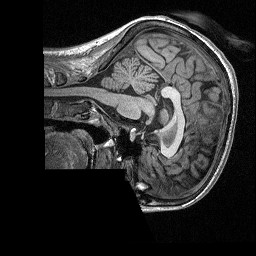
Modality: T1w
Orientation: sagittal
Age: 25
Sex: female
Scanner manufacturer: siemens
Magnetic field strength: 3 T
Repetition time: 2.3 s
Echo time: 0.00298 s